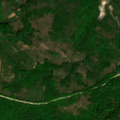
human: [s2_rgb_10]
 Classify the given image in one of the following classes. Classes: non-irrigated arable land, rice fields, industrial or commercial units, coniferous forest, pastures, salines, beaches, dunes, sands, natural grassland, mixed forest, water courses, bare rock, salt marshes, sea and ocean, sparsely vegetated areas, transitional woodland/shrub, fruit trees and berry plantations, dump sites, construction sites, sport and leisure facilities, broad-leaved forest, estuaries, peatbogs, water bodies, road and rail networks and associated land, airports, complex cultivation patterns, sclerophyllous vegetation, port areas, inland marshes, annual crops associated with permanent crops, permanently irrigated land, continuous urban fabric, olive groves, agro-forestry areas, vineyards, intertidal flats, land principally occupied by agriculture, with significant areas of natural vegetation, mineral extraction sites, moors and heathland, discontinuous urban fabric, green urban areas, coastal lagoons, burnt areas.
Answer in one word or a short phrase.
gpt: complex cultivation patterns, land principally occupied by agriculture, with significant areas of natural vegetation, broad-leaved forest, transitional woodland/shrub